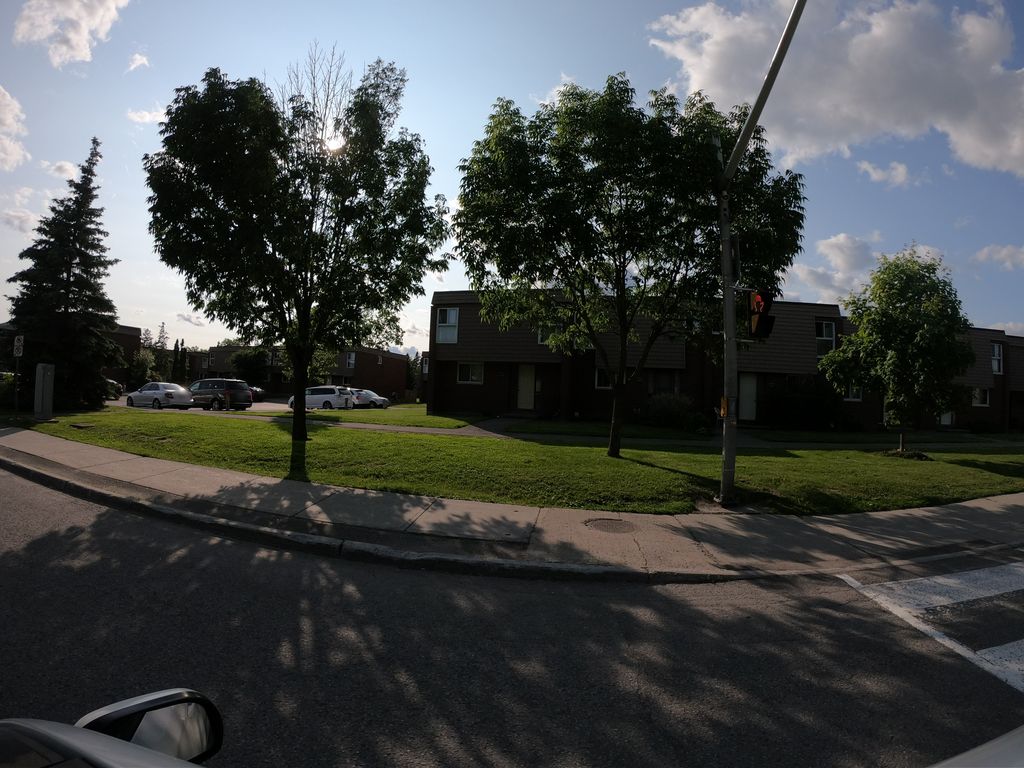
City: ottawa-gatineau